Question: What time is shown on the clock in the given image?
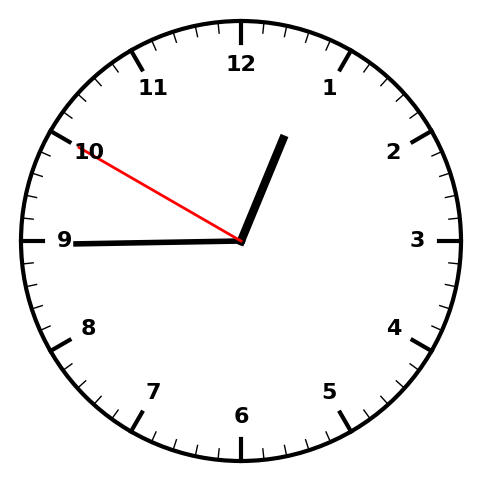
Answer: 12:44:50